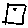
Label: square